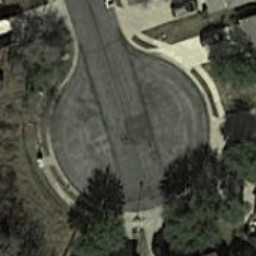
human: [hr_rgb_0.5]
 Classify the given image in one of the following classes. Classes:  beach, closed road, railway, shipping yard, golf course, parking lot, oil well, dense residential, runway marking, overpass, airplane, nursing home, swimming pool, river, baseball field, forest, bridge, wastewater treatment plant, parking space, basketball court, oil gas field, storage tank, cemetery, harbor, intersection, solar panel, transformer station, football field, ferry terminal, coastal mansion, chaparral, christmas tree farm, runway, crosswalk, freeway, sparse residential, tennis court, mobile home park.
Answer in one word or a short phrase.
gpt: closed road